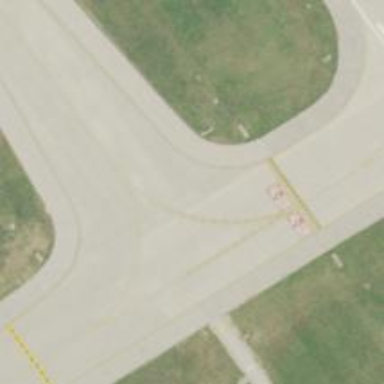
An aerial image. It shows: View of taxiway at the airport.